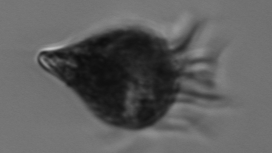
Label: Strombidium_wulffi